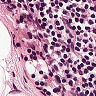
Metastatic tissue present: no